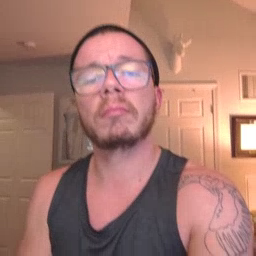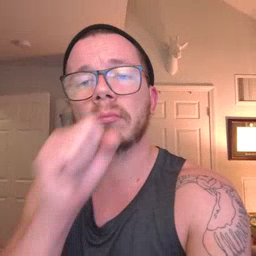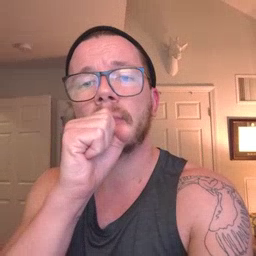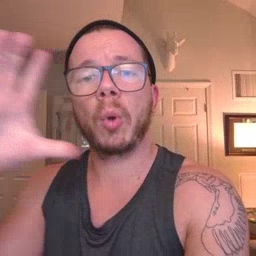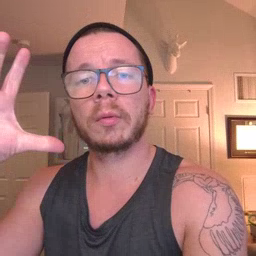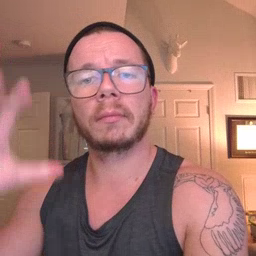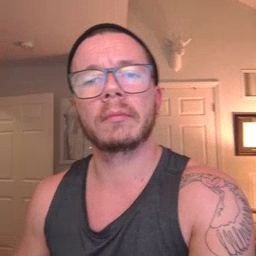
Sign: balloon